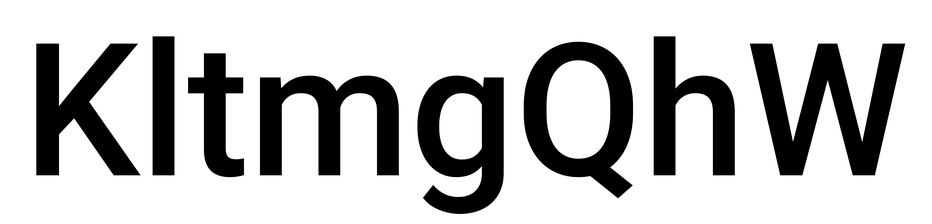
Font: Roboto_Medium